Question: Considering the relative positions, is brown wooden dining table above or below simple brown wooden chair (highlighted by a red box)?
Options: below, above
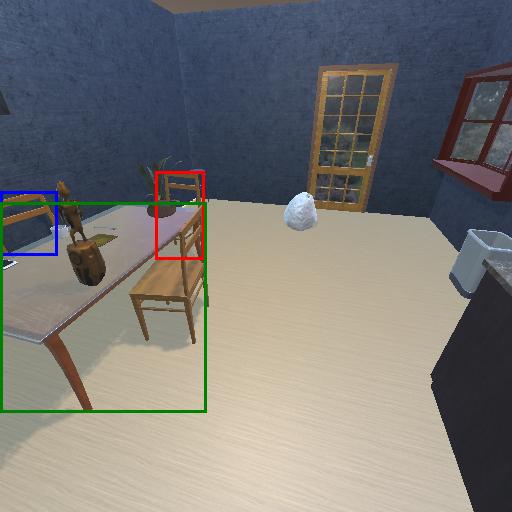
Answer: below